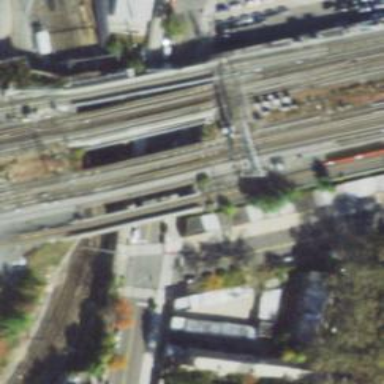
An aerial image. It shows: Railway bridge with electrified rails.